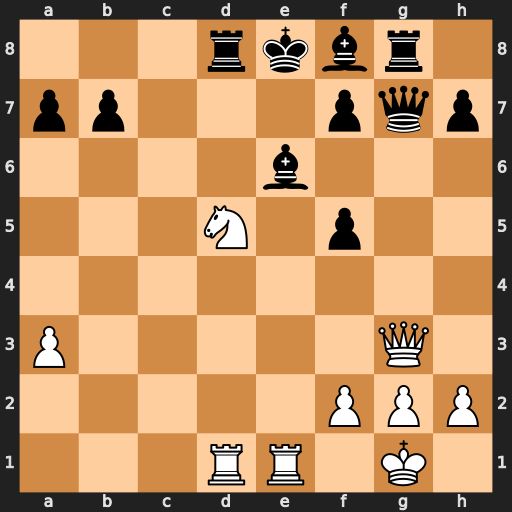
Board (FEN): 3rkbr1/pp3pqp/4b3/3N1p2/8/P5Q1/5PPP/3RR1K1
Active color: w
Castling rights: -
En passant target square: -
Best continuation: Nc7+ Ke7 Nxe6 fxe6 Qc7+